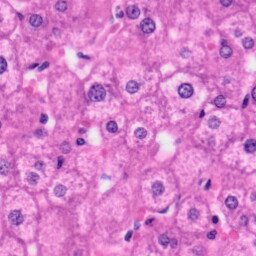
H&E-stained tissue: Liver